Field crop: maize
Growth stage: 1
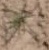
Species: salsola